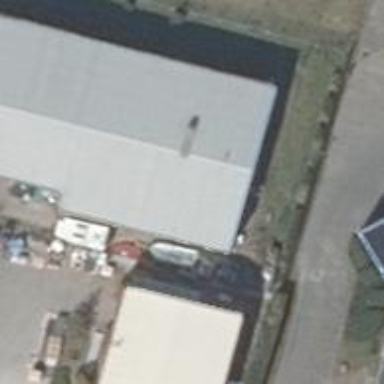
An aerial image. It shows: Industrial building.